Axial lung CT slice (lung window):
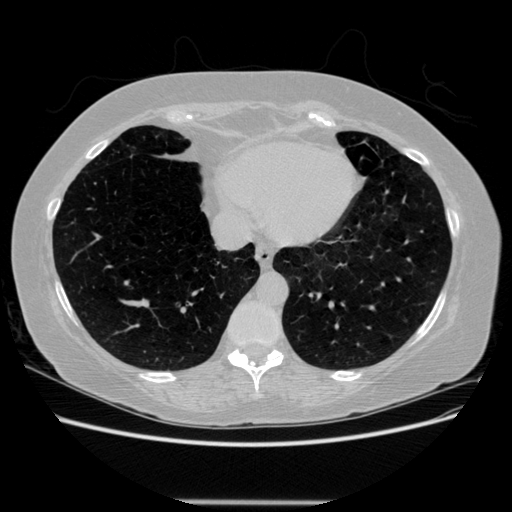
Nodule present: no